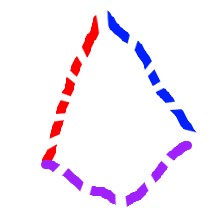
Shape: kite